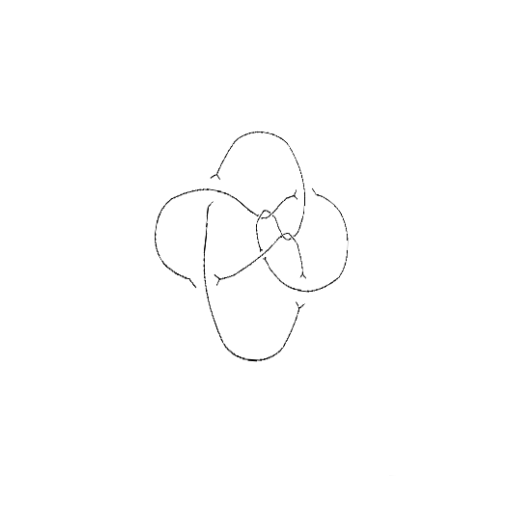
Crossing number: 9